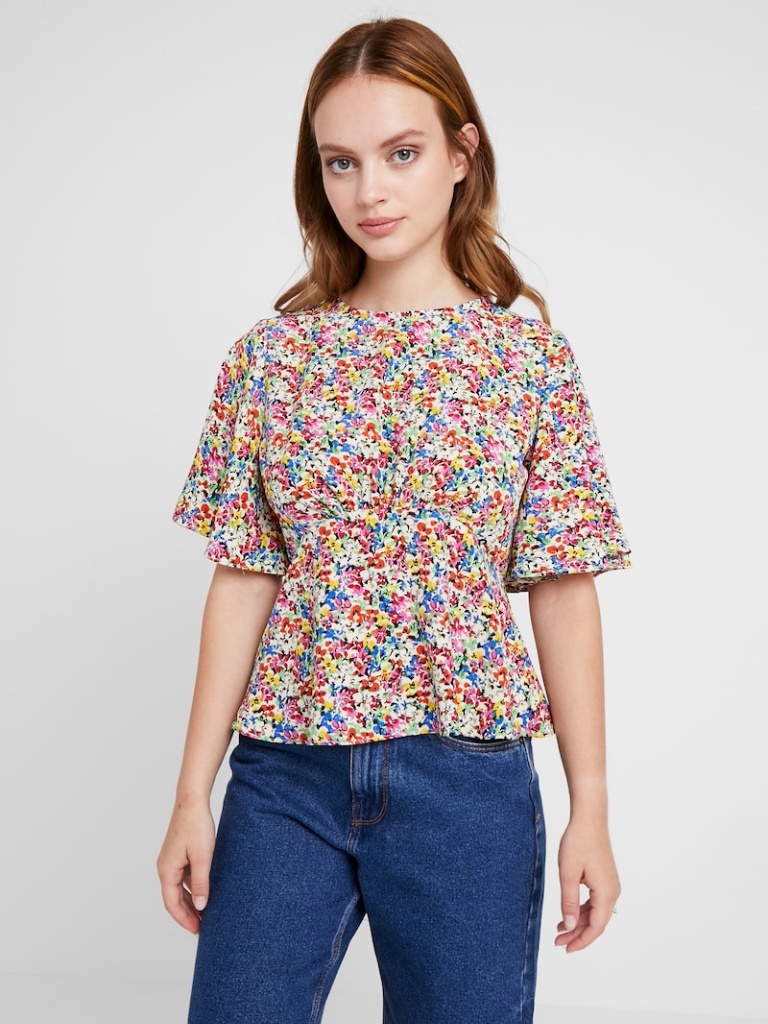
cotton relaxed short sleeve waist length Untucked v-neck blouse